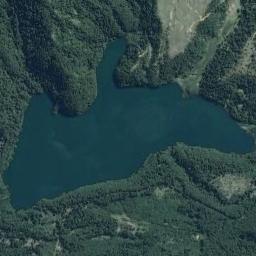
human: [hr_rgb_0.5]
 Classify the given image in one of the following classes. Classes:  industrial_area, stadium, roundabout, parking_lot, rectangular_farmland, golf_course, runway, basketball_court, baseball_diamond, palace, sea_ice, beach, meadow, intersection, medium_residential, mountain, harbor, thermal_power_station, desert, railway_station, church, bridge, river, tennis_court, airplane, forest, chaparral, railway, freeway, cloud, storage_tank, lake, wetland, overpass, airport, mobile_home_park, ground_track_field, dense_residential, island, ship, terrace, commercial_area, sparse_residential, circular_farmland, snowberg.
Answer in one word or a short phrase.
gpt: lake